Field crop: maize
Growth stage: 2
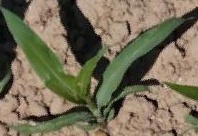
Species: maize